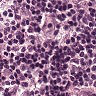
Metastatic tissue present: no